You are looking at a signal-to-image encoding: consecutive vibration samples arranged as the rows of a grayscale square. Diagnose the bearing from this image, choosing from: normal, inner_race, outer_race, ball.
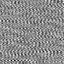
Answer: outer_race